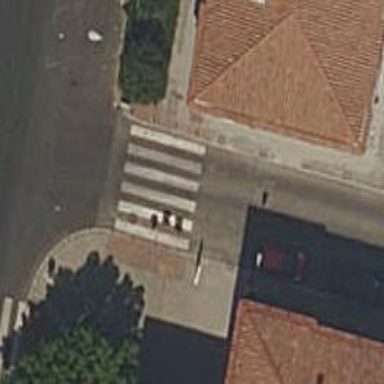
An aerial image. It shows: Uncontrolled crossing on the road.